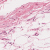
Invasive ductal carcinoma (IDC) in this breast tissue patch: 0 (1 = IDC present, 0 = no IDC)